Interaction volume radius: 5 \u00c5
Interaction volume height: 10 \u00c5
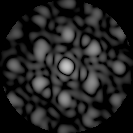
Disorder parameter: 0.4773